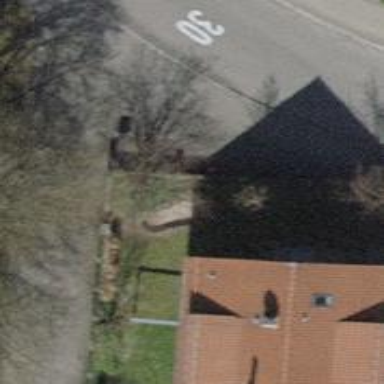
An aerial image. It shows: Urban tree adds touch of nature to the surroundings.